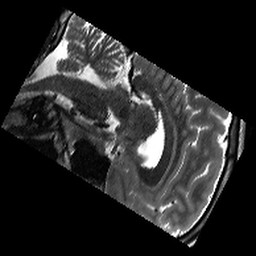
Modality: T2w
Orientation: sagittal
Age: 30
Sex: male